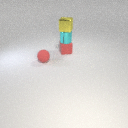
small cyan metal cylinder below small yellow metal cube